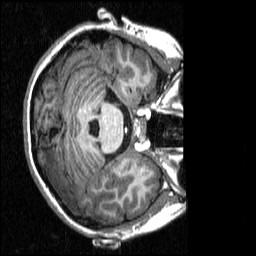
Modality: T1w
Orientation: axial